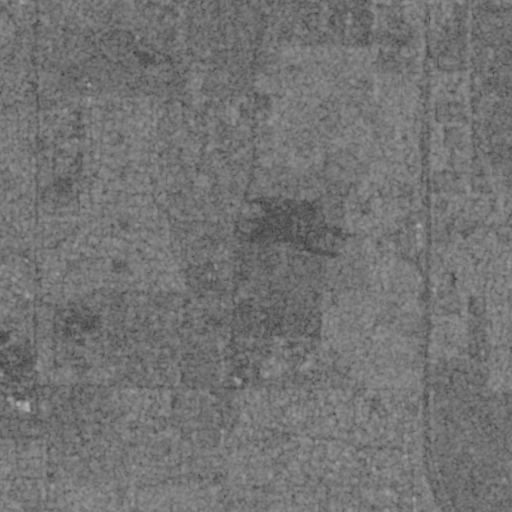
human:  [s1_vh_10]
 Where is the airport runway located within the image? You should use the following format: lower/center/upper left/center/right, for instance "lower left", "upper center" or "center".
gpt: The airport runway is located in the center right of the image.
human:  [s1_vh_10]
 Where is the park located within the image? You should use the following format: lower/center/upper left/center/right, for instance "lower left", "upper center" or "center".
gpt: The park is located in the lower center of the image.
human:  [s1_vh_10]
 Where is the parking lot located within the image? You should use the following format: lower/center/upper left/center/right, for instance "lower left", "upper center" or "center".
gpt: The parking lot is located in the center right of the image.
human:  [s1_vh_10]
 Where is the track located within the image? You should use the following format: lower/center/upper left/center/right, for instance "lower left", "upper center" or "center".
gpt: The track is located in the lower center of the image.
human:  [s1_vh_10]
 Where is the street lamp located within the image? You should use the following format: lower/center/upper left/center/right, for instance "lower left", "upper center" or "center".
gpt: The street lamp is located in the center right of the image.
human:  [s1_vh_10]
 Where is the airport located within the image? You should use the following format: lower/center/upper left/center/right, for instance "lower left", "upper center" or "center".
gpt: There is no airport in the image.

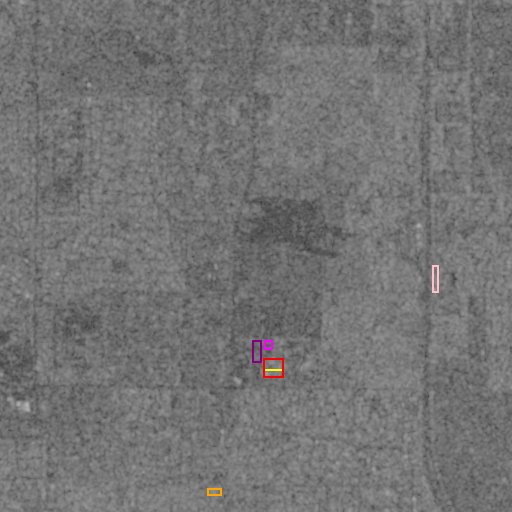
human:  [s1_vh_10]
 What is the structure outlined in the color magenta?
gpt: The structure outlined in magenta is a park.
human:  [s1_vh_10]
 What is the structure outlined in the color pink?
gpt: The structure outlined in pink is a parking lot.
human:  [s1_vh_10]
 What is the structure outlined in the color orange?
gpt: The structure outlined in orange is a power substation.
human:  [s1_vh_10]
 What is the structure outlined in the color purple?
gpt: The structure outlined in purple is a track.
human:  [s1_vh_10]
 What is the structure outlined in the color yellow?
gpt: The structure outlined in yellow is a building.
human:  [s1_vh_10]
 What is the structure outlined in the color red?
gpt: The structure outlined in red is a building.
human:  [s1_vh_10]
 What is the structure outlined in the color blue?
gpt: There is no blue outline.